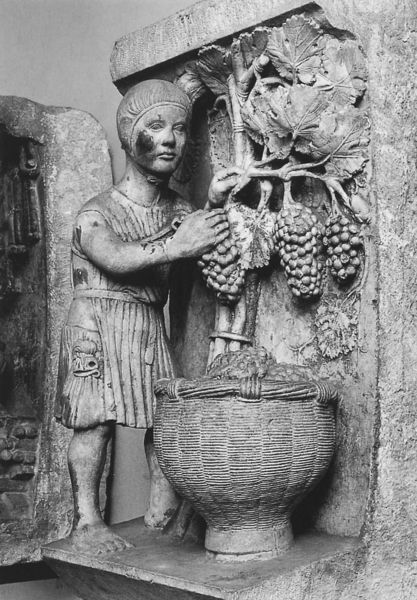
Titel: Monatsreliefs
Institution: Ferrara, Dommuseum
Schlagwörter: grau, mensch, stein, figur, skulptur, trauben, pflücken, ernte, wein, korb, bauer, barfuß, sandstein, rebe, reben, weinstock, lese, weinlese, traubenlese, ernten, weinernte